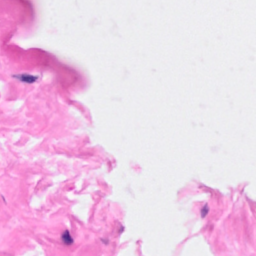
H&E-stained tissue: Breast